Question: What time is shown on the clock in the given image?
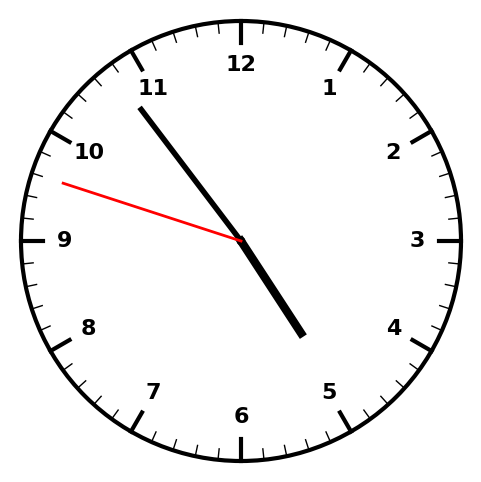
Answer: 04:53:48